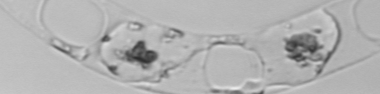
Label: Eucampia